Question: (im using debian squeeze)
i tried (but its unacceptable - just a lot of '?'s)
now i am using but its awfully sloow..
for example generating html for this :
takes ~2 seconds (thats 4+ times slower than generating the image !!!)
1. is there something wrong with my config or is tex4ht really that slow?
2. (i doubt theres something wrong with my config) are there any other(FAST) reliable tex2html converters?
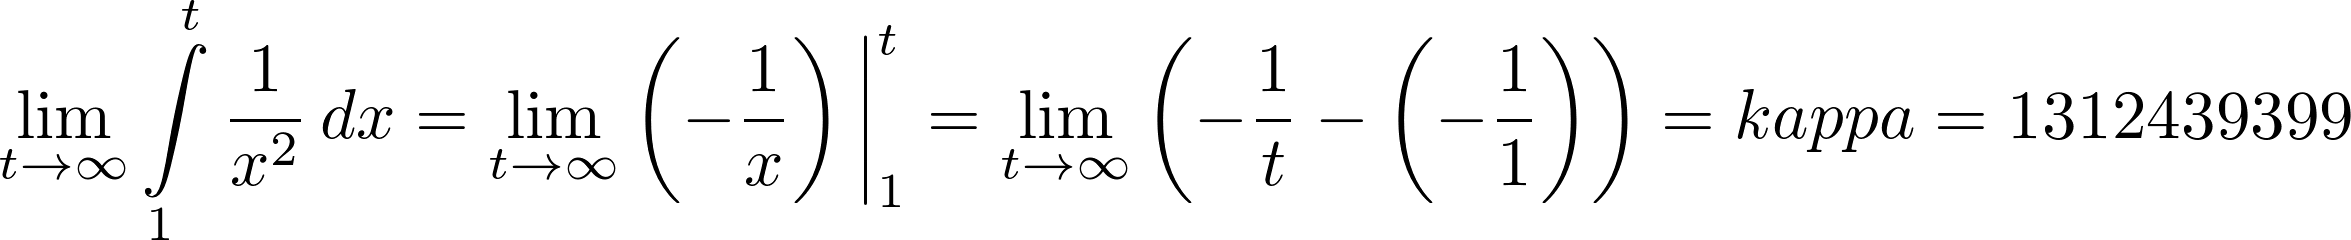
Answer: As already suggested, if you want equations in a web page, <URL> will process TeX math code into proper math display.